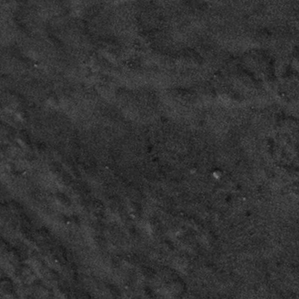
Label: frost